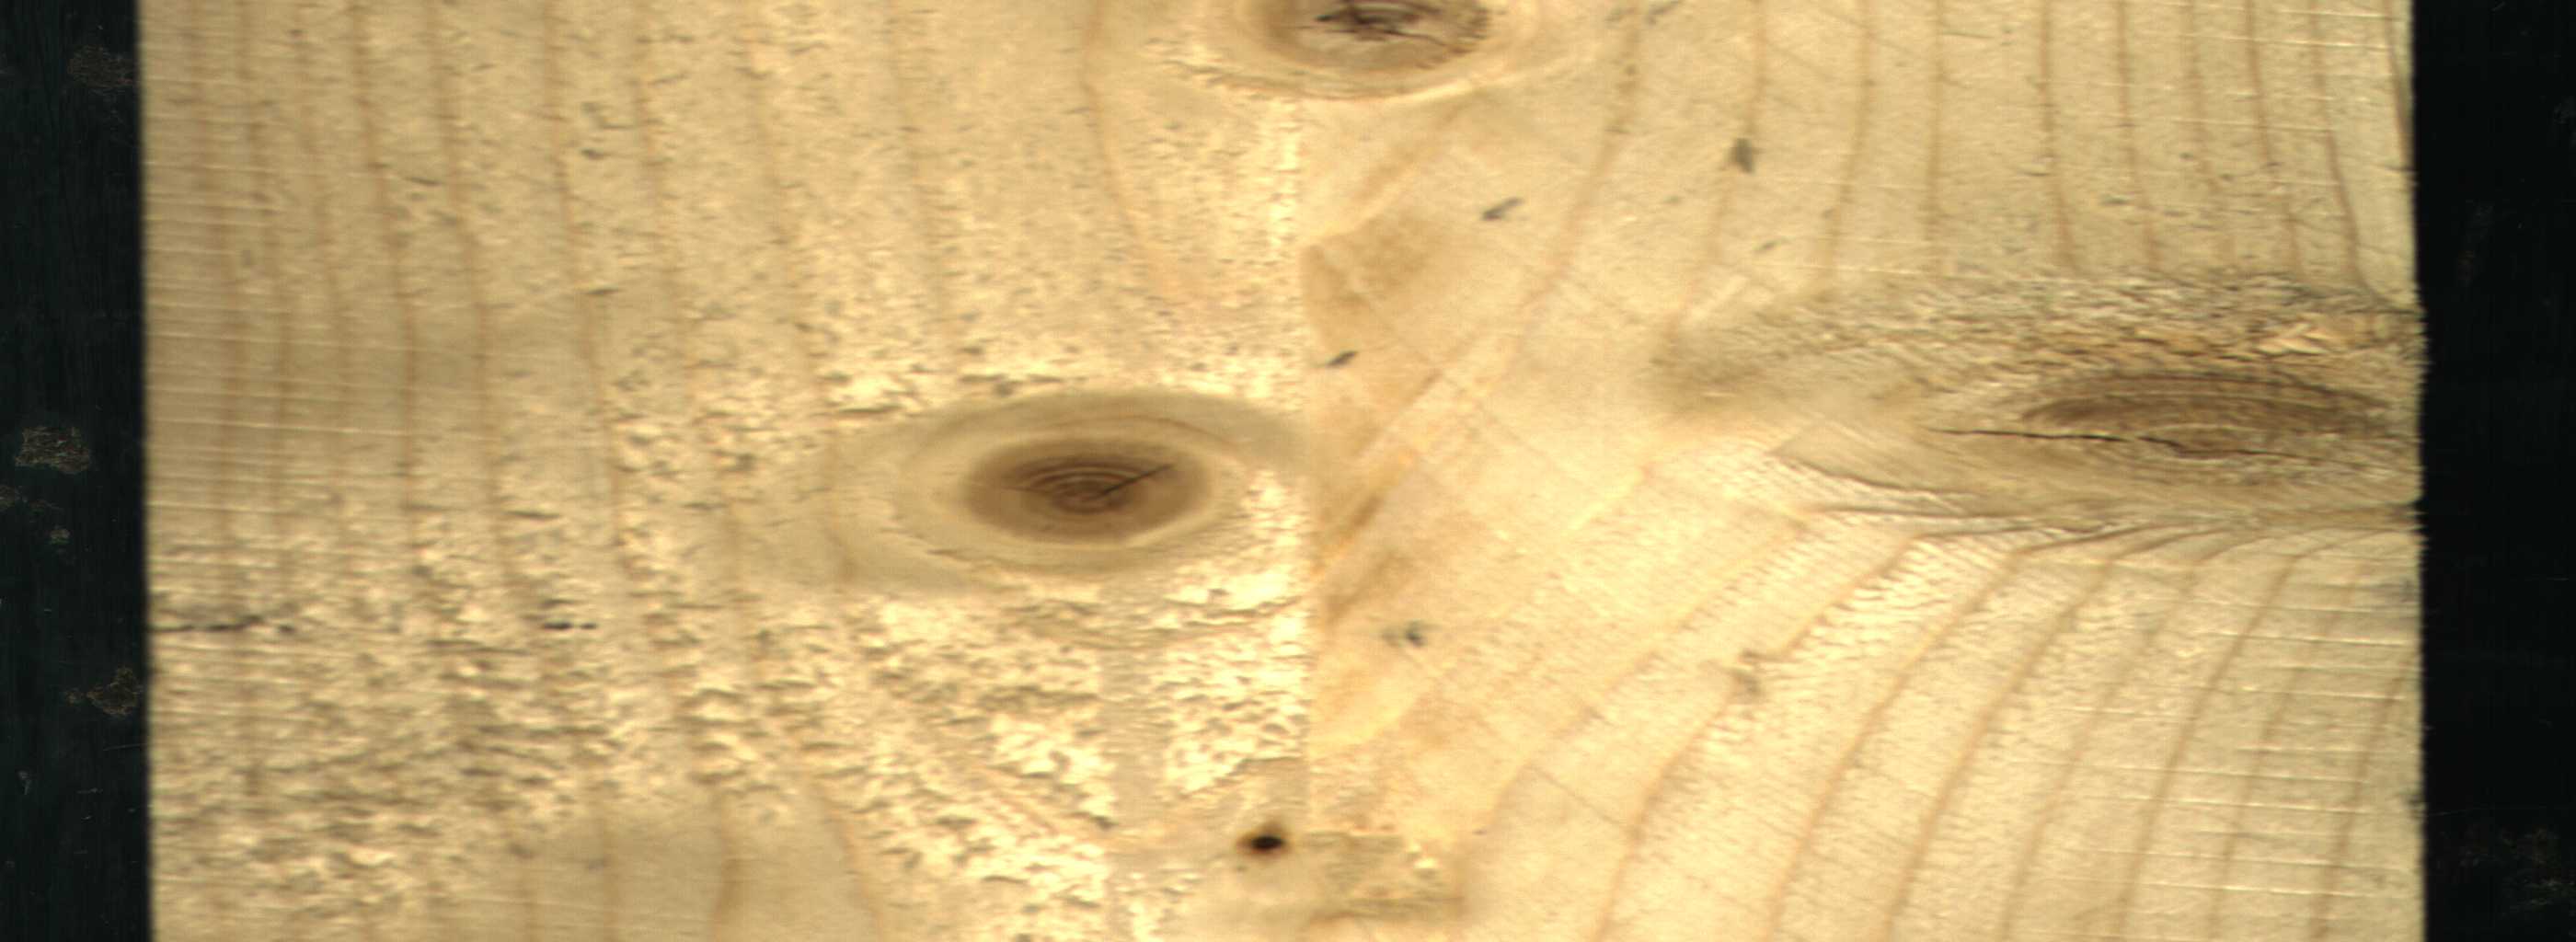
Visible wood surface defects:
knot_with_crack
knot_with_crack
knot_with_crack
Live_Knot